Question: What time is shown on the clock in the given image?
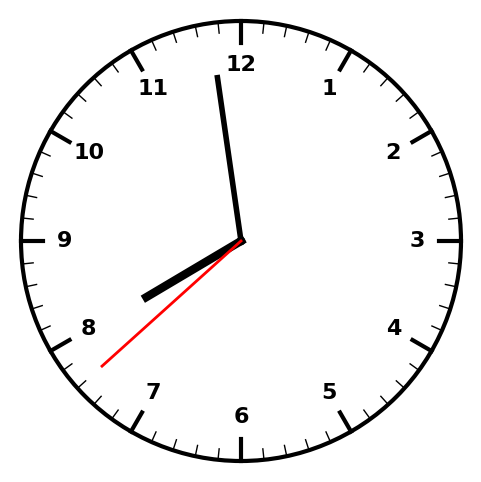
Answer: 07:58:38